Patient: sex F, age 62
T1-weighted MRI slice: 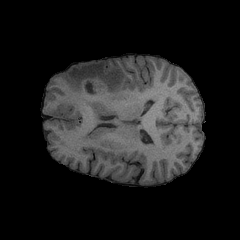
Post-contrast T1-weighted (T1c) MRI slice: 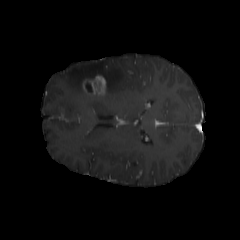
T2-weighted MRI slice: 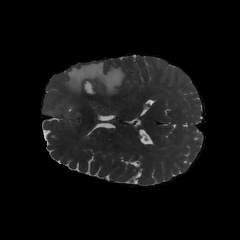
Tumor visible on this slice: yes
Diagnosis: Glioblastoma, IDH-wildtype
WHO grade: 4